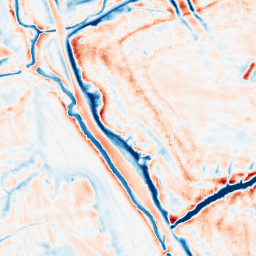
Category: edge_preserving
Decomposition family: bilateral
Decomposition parameters: d: 21
sigma_color: 150
sigma_space: 25
Upsampling method: bicubic
Upsampling parameters: scale: 2
Upsampling scale: 2